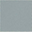
Piece: xx